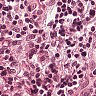
Metastatic tissue present: no